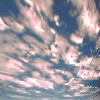
Label: cloud